Field crop: maize
Growth stage: 2
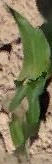
Species: maize